Interaction volume radius: 5 \u00c5
Interaction volume height: 35 \u00c5
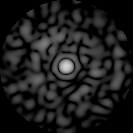
Disorder parameter: 0.8321